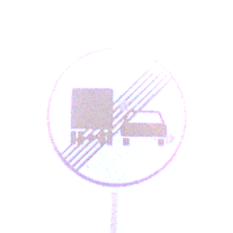
Verkehrszeichen: EndeUeberholverbotKraftfahrzeuge
Umgebung: Outdoor, Nature
Tageszeit: SunriseSunset
Wetter: Clear
Licht: Natural
Jahreszeit: NotSpecified
Kontrast: LowContrast